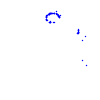
Particle: proton